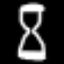
Label: hourglass